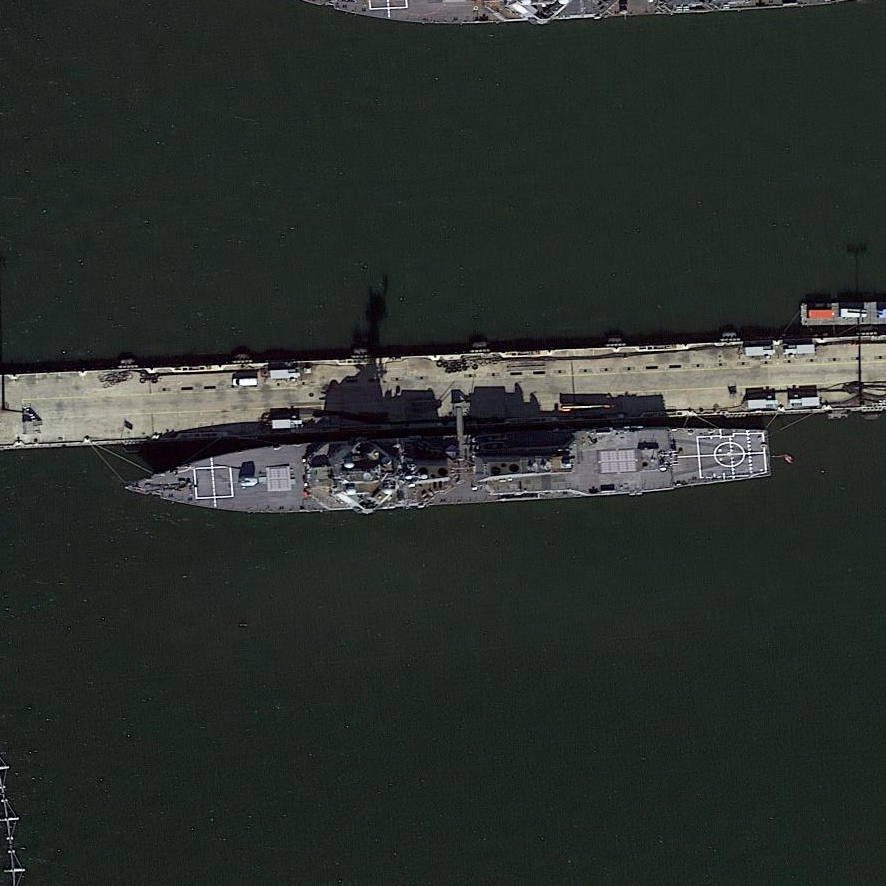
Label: destroyer